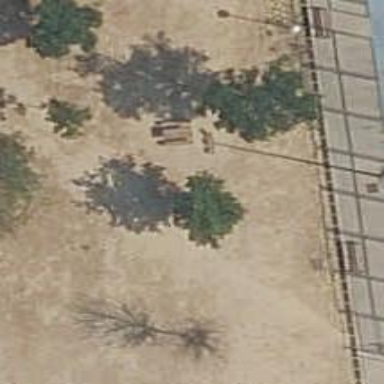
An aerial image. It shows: Picnic table located in leisure land area.